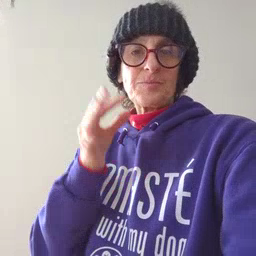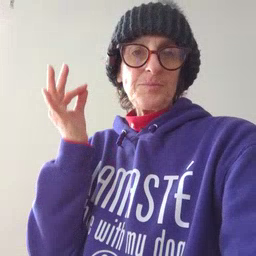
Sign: kitty